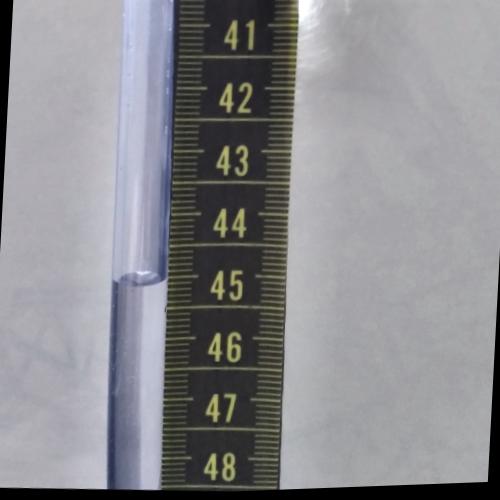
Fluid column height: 45.1 cm